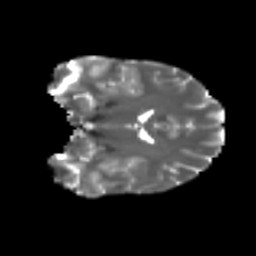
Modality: T2w
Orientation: coronal
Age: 26
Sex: female
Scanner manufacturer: ge
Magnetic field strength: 3 T
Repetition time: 7.8 s
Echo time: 0.0606 s